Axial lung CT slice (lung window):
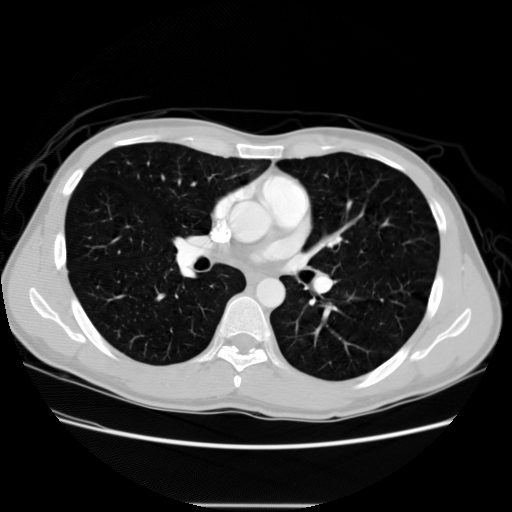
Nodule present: no